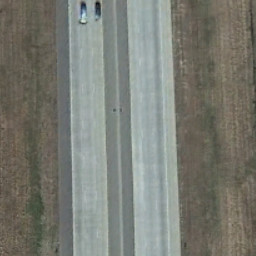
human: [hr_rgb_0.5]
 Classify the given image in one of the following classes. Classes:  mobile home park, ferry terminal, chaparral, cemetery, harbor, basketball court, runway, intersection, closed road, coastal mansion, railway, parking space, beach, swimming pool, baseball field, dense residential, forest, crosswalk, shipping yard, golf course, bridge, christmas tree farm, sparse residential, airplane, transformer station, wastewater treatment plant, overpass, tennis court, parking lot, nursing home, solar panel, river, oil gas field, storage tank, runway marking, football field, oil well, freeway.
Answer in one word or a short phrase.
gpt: freeway